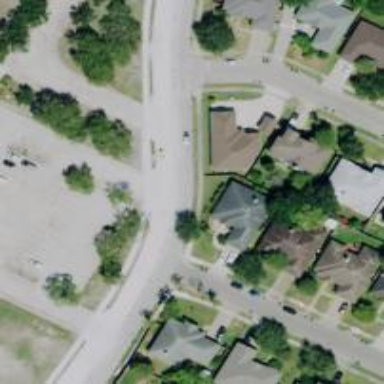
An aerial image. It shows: Marked road crossing.